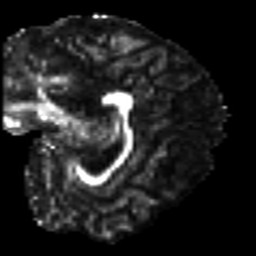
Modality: FA
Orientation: sagittal
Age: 42
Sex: female
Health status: ill
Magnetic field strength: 3 T
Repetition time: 9 s
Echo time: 0.093 s